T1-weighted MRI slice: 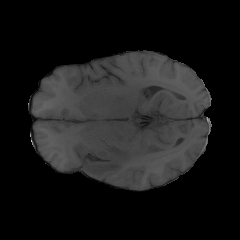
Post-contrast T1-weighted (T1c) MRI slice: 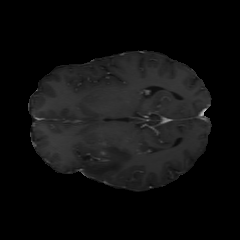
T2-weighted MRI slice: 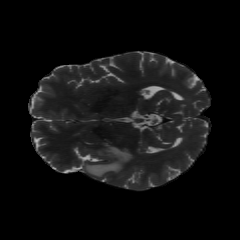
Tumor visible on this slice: yes